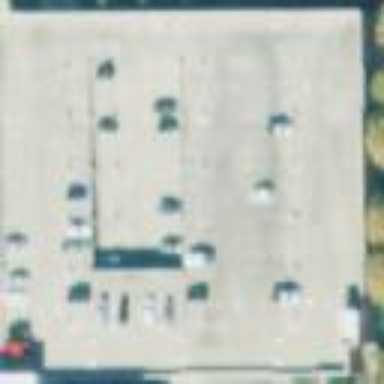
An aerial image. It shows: Public multi-storey parking building.